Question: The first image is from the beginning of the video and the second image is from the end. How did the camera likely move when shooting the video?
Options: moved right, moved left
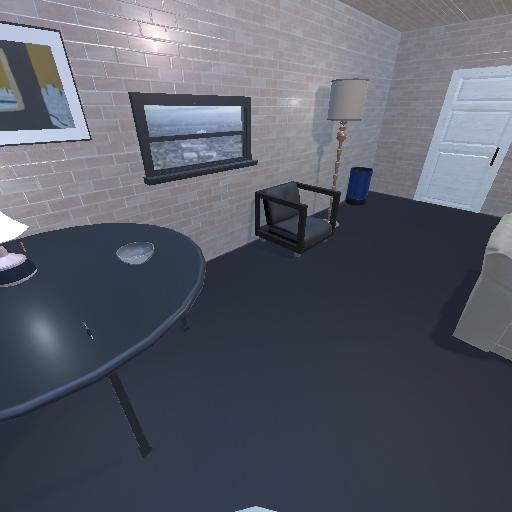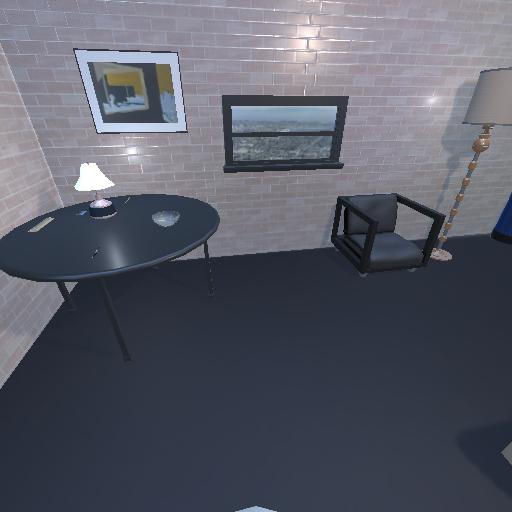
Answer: moved right